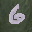
Label: 6